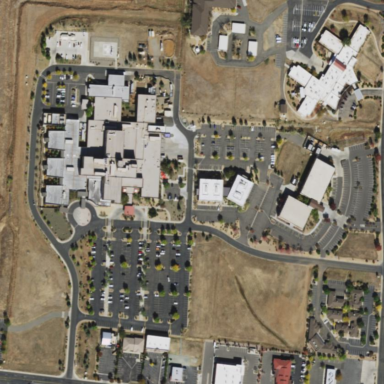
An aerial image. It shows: Hospital providing healthcare services.